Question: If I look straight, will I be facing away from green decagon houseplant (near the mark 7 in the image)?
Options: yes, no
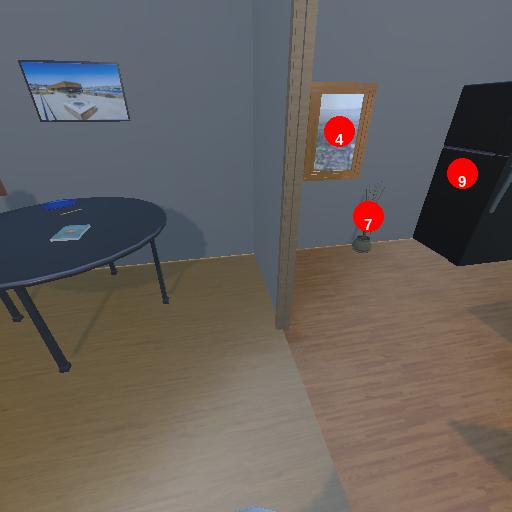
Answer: yes